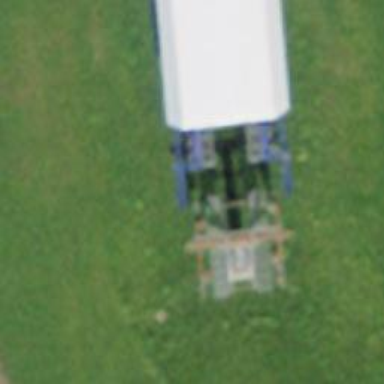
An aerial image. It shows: Pylon used for aerialway.